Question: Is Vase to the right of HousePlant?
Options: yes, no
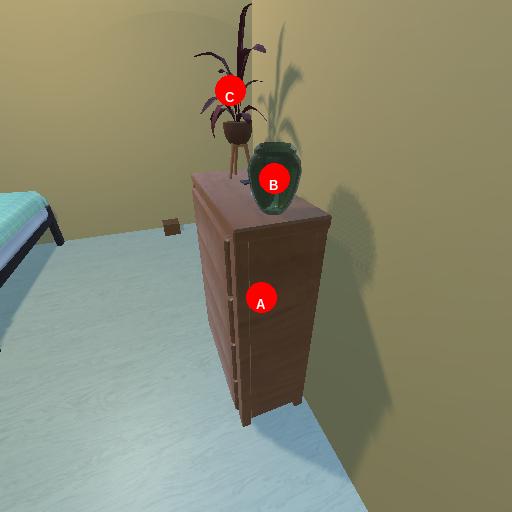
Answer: yes